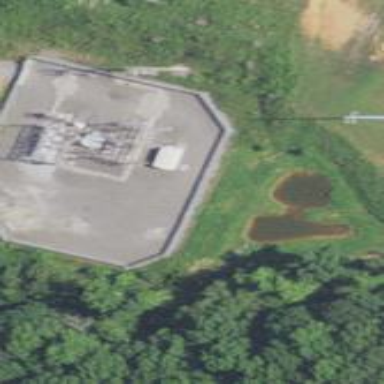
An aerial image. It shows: Distribution level power substation enclosed by fence.